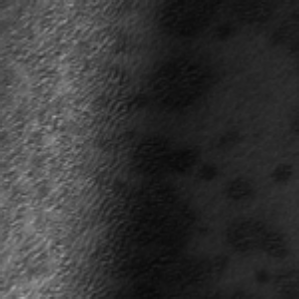
Label: frost